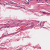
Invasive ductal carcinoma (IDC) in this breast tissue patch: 0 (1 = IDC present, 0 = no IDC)